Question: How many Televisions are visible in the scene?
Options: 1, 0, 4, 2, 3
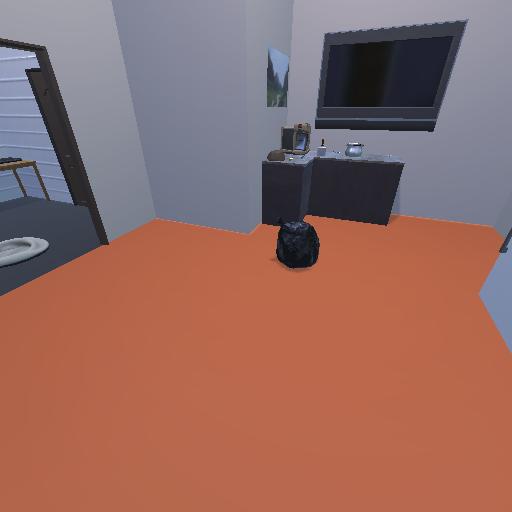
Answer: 1